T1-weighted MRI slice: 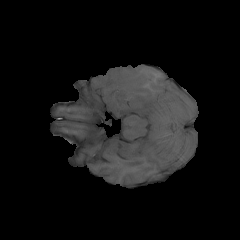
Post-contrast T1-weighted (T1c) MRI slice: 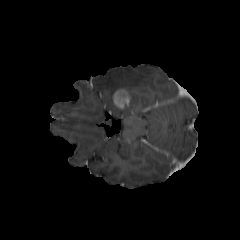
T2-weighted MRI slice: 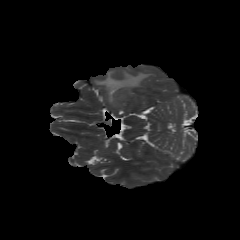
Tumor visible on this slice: yes